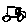
Label: car